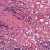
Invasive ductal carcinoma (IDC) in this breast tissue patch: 0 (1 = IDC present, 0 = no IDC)